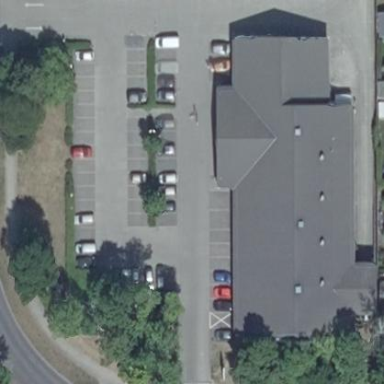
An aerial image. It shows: Retail area.